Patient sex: M
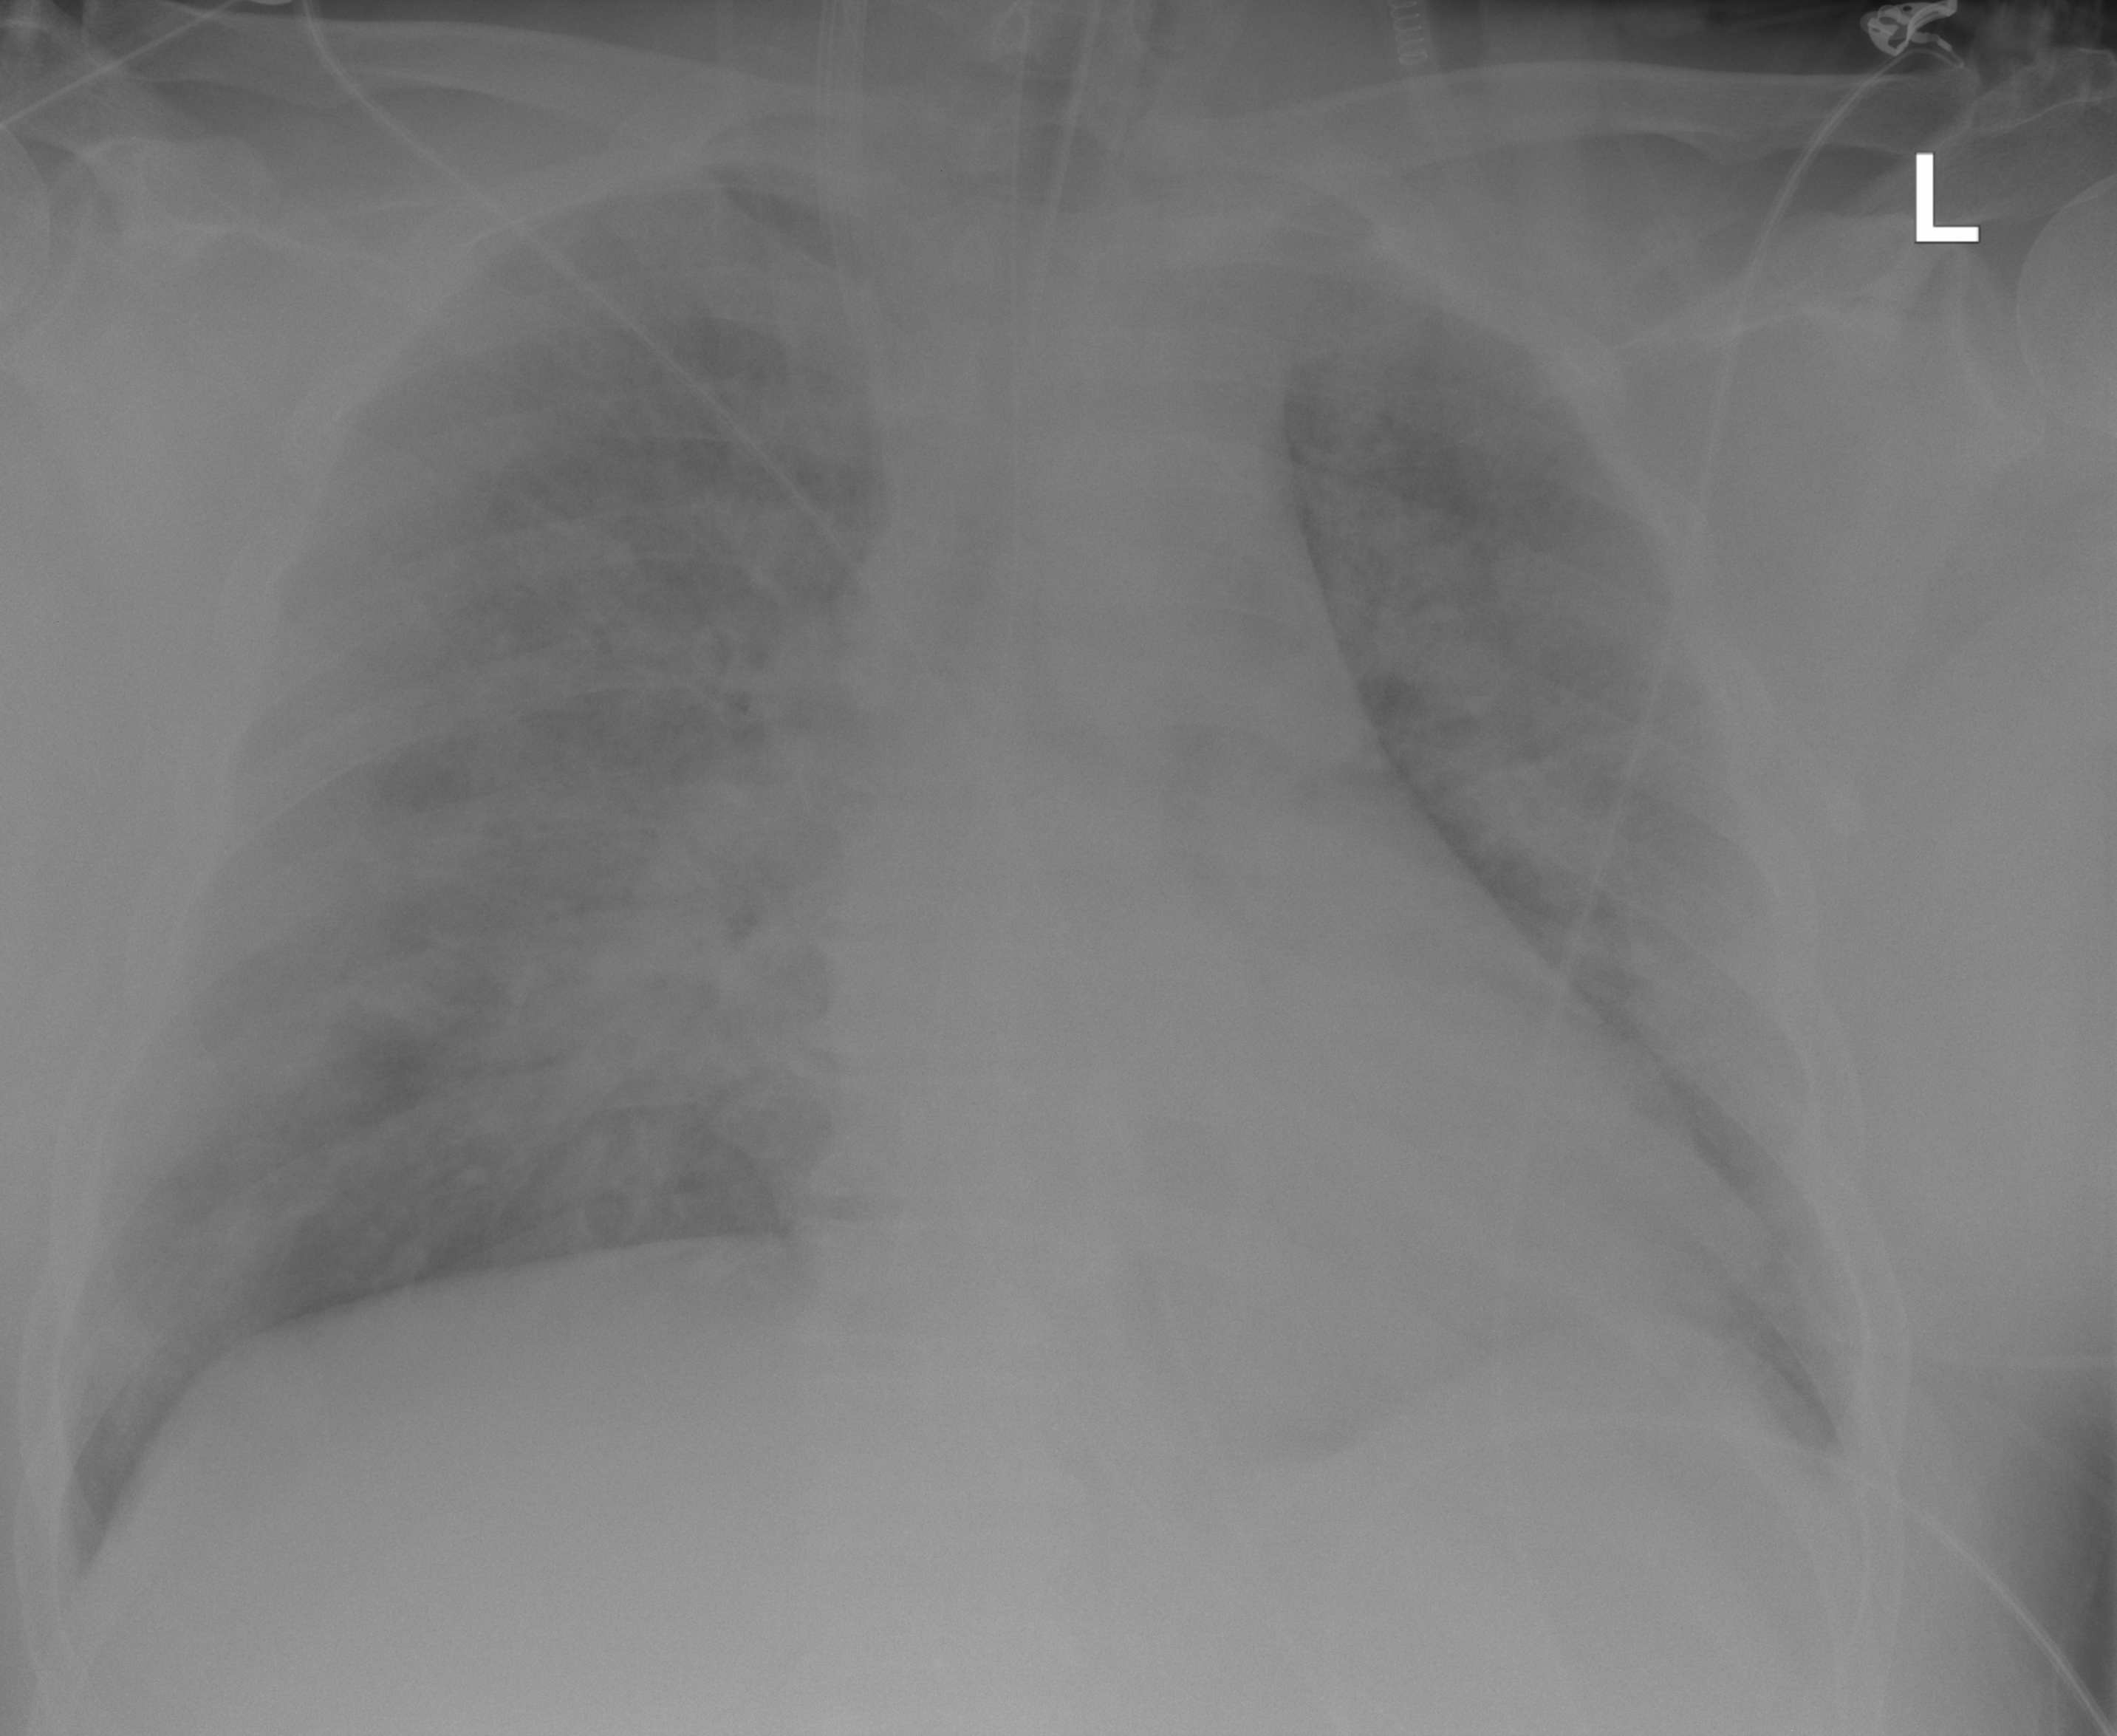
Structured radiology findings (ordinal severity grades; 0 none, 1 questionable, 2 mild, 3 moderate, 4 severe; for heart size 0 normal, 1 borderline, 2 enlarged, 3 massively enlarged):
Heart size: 0
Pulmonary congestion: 0
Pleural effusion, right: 0
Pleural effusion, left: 0
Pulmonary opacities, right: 4
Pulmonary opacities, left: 4
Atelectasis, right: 4
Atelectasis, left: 4